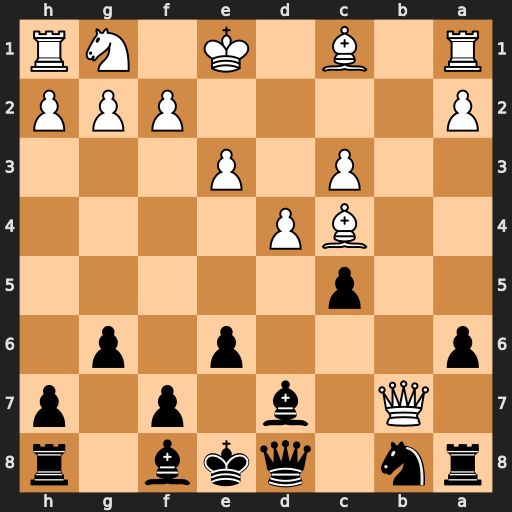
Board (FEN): rn1qkb1r/1Q1b1p1p/p3p1p1/2p5/2BP4/2P1P3/P4PPP/R1B1K1NR
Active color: b
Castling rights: KQkq
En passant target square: -
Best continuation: Bc6 Qb3 Bxg2